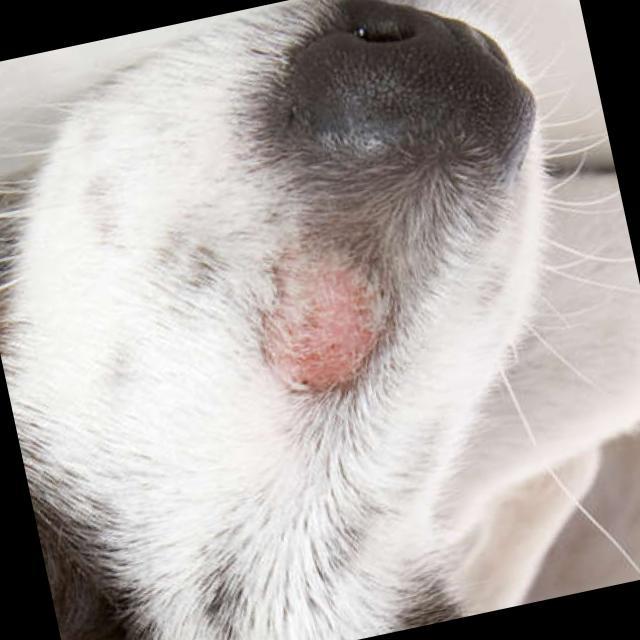
Canine fungal skin infection — characterized by alopecia, scaling, crusting, and circular lesions. Common agents include Malassezia and Candida species.